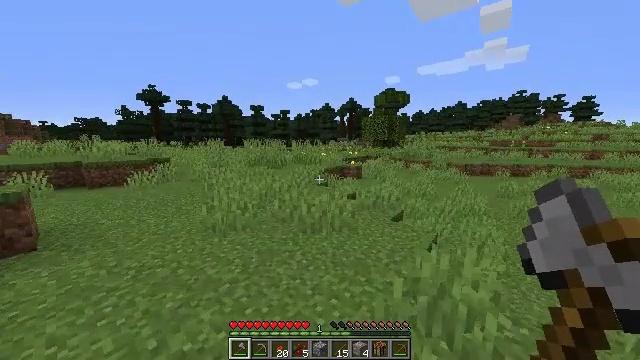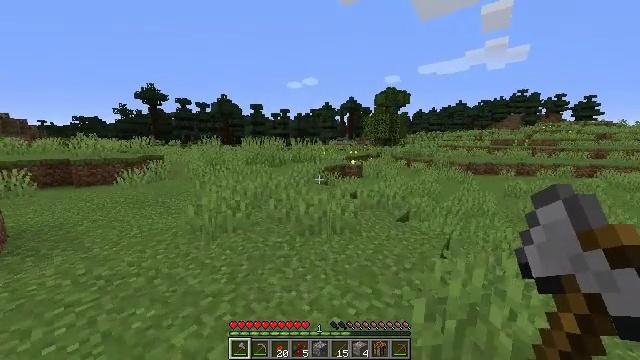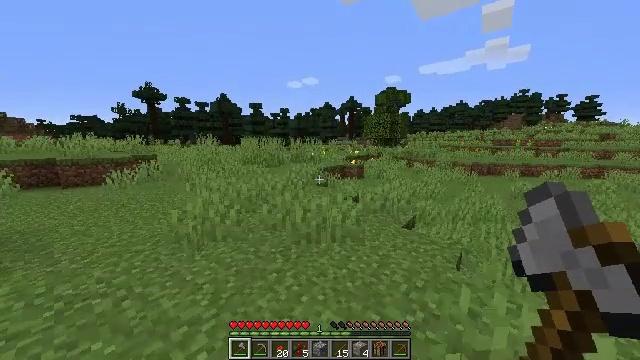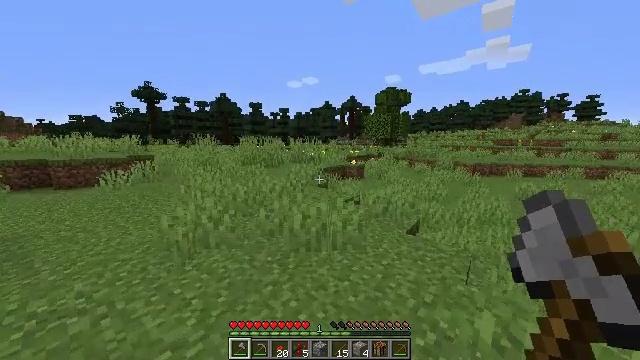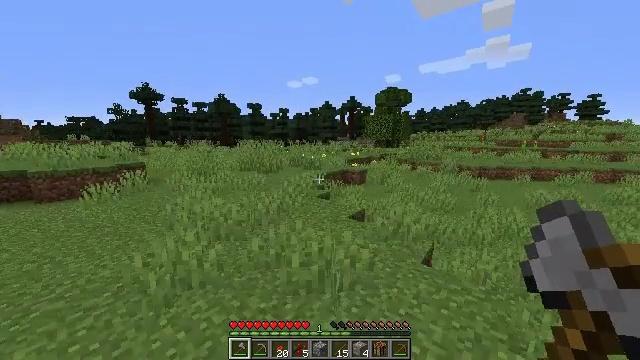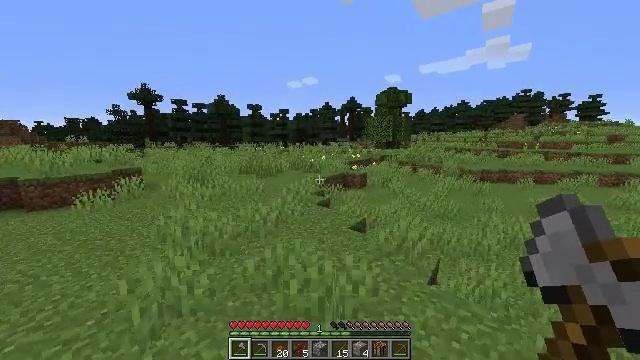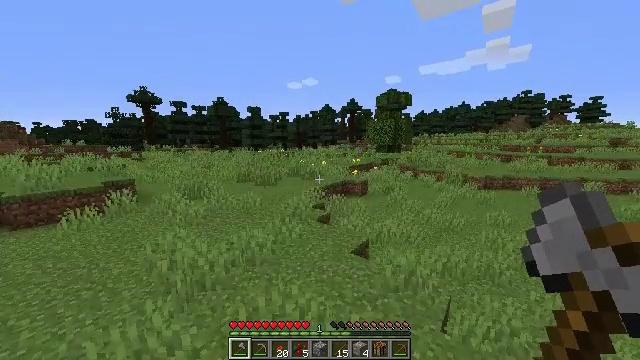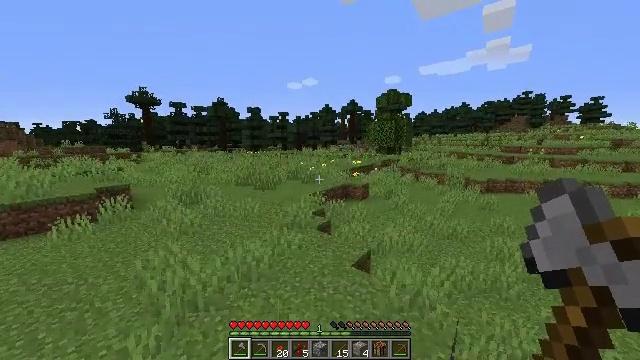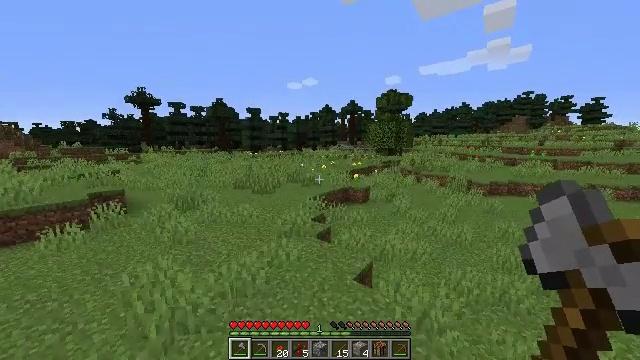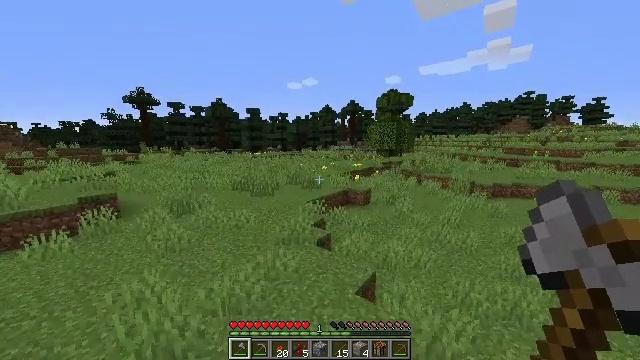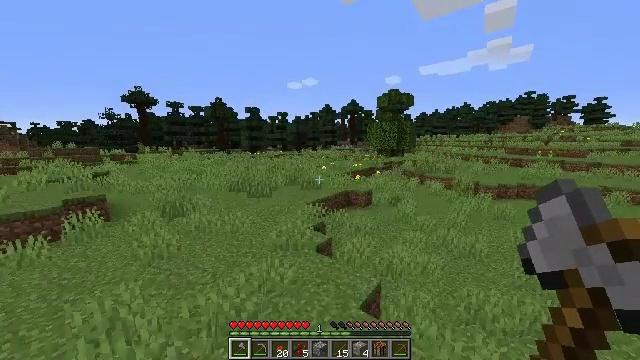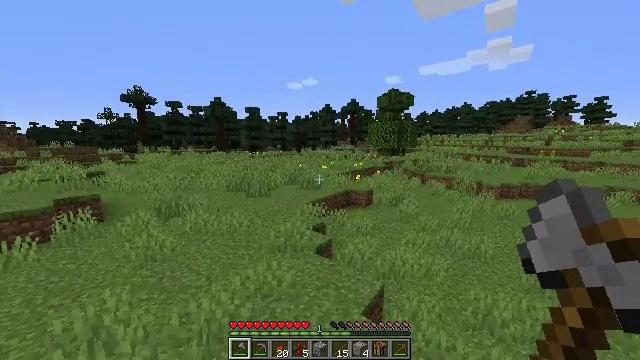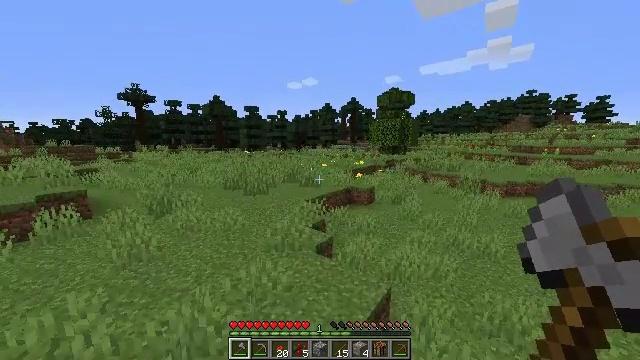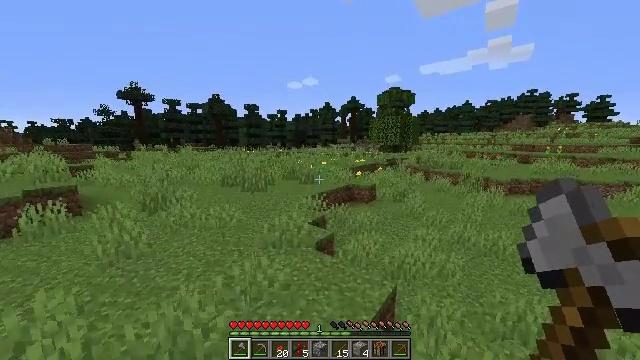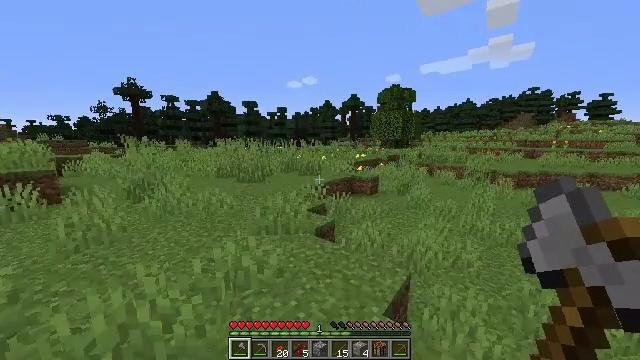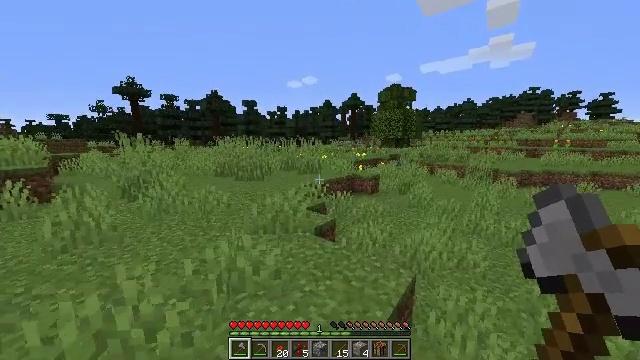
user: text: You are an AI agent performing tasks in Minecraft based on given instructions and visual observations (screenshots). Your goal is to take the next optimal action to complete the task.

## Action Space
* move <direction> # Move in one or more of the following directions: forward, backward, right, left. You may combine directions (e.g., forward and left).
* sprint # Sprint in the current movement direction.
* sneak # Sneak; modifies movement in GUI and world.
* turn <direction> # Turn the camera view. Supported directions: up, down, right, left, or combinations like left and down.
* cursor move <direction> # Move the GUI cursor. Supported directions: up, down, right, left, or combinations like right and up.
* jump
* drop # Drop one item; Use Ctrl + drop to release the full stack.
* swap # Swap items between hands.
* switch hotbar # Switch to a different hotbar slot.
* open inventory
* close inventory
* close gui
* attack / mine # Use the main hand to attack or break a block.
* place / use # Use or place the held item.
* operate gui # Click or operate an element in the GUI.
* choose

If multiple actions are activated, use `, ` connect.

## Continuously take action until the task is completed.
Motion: motion action
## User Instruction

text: Gather dandelions in the field.
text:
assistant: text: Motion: move forward
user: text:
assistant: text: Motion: move forward
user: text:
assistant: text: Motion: move forward
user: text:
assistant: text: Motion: move forward, jump
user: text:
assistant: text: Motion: move forward, jump
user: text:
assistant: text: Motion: move forward, jump
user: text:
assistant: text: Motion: move forward, jump
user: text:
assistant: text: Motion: move forward, jump
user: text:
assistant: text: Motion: move forward, jump
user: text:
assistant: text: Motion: move forward, jump
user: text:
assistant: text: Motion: move forward, jump
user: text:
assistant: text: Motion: move forward, jump
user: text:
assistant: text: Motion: move forward, jump
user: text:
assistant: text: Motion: move forward, jump
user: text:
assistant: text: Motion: move forward, jump
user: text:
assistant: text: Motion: move forward, jump
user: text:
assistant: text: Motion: move forward, jump
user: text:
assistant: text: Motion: move forward, jump
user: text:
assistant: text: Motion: move forward, jump
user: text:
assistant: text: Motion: move forward
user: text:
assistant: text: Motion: move forward
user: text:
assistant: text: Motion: move forward
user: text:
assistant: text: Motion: move forward
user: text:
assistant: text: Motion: move forward
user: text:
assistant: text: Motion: move forward
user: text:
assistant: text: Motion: move forward
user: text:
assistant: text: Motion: move forward
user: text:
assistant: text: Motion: move forward, jump
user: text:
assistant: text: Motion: move forward, jump
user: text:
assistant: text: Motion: move forward, jump